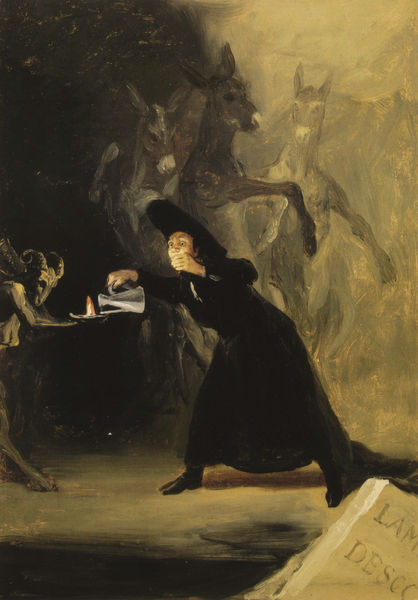
Titel: The Devil's Lamp
Künstler: Francisco José Goya Lucientes
Standort: London
Institution: National Gallery
Schlagwörter: dunkel, feuer, fuß, gemälde, gruppe, hand, kopf, mann, schatten, umhang, wasser, weiß, gelb, grün, mädchen, ocker, ausschnitt, bewegung, braun, brust, frankreich, frau, grau, hell, hintergrund, hut, kleid, lampe, licht, mund, nacht, schwarz, tisch, zeichnung, rot, tier, tiere, weg, beige, malerei, rock, tanz, wand, augen, barock, böse, diener, entsetzen, gesicht, mensch, stehen, stein, tablett, tod, horn, hände, signatur, öl, kirche, boden, figur, geistlicher, gewand, kutte, mantel, blatt, bühne, theater, höhle, ohren, esel, pferd, pferde, reiter, helldunkel, kanne, skulptur, beine, huf, hufe, spanien, brüste, schrift, papier, düster, fassade, schuhe, fels, mauer, herde, figuren, friedrich, romantik, angst, krieg, karikatur, tafel, inschrift, goya, kerze, robe, tee, plastik, freude, gefäß, flamme, buch, kreuz, aufruhr, traum, titel, gefahr, greifen, text, überfall, buchstaben, faust, furcht, gespenst, hektik, panik, rennen, schrecken, reihe, friedhof, schritt, dämon, mythologie, ölmalerei, maultier, maultiere, muli, daumier, grinsen, aufschrift, rolle, bedrohung, serie, pope, prister, servieren, totenkopf, pfarrer, öllampe, hintergund, hirsche, reh, rehe, zahl, gut, romantisch, expressiv, springen, albtraum, alptraum, hölle, mahr, teufel, mystisch, versuchung, faun, zentaur, priester, ölskizze, diagonale, verbeugung, erscheinung, gelehrter, stellung, hörner, schemen, geweih, oma, hinterhalt, bock, schrei, horror, ziegenbock, pferdefuss, ziege, unheimlich, satan, spruch, seele, erdtöne, chemie, capriccio, dämonen, geist, geister, hexe, monster, giessen, mephisto, riss, magie, kirhce, schwaz, schreck, figut, latein, magier, zauberei, zauberer, giesskanne, barcok, widder, alchemist, experiment, weiblichkeit, grabstein, gehörnt, erschrocken, gespenster, bringen, zauber, stolpern, höhlenmalerei, füssli, nachtmahr, träume, unheil, kleriker, einschenken, ölkanne, soutane, hogarth, hexer, diable, macbeth, schwarze romantik, beängstigend, imagination, teuflisch, eingießen, zuckerhut, pretre, gothic, bocksfuß, capriccos, descartes, esel stehen, franciso de goya, furscht, gemeisselte schrift, hörn, känguru, känguruh, schauerbild, skdjflksjdflkjsödlfkjsaöldkfjl, gehörnter, hexerei, schcken priester teufel öllampe albtraum, desastres de la guerra, lam, desco, priesrer, hese, hfe, cure, zephyr, buchölkanne, nachgiessen, mcbeth, .kännchen, aumonier, homme d'eglise